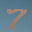
Label: 7